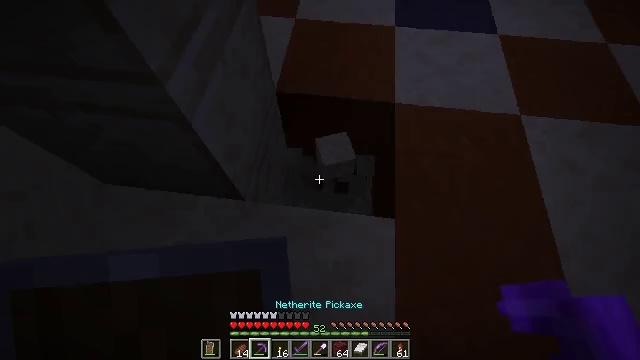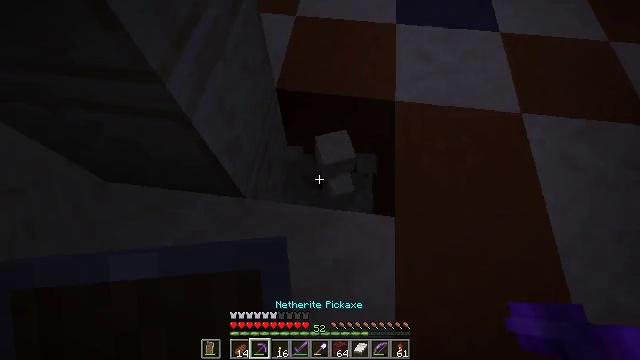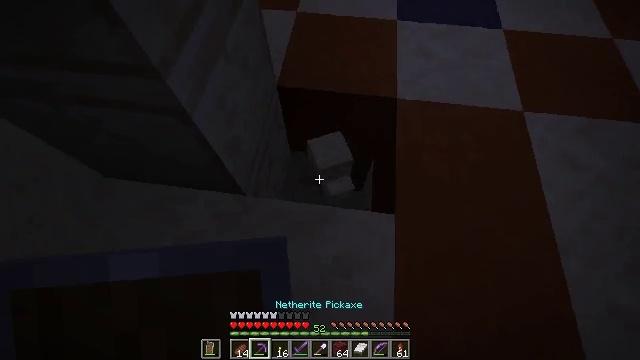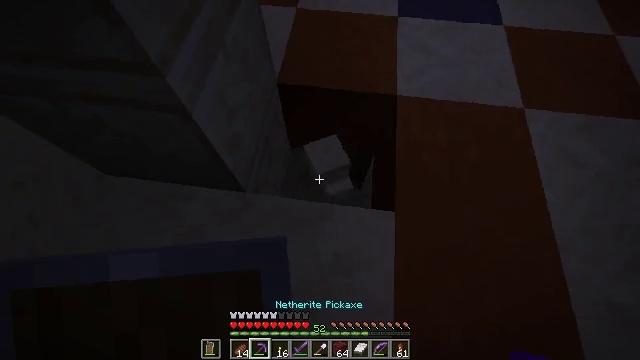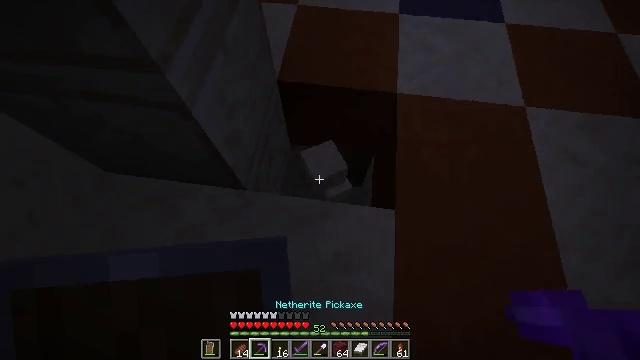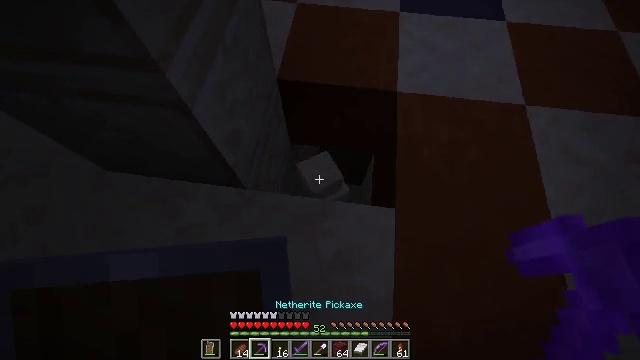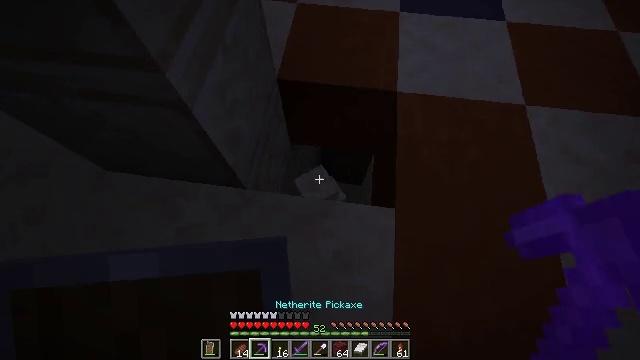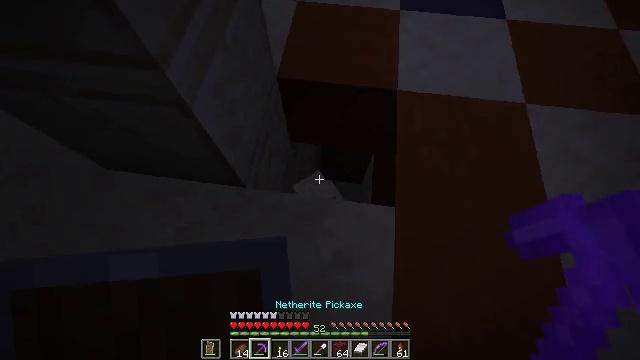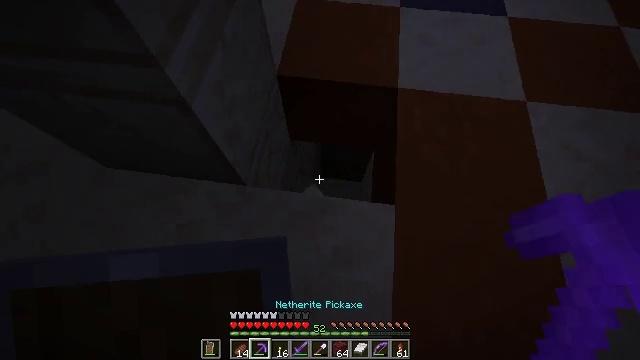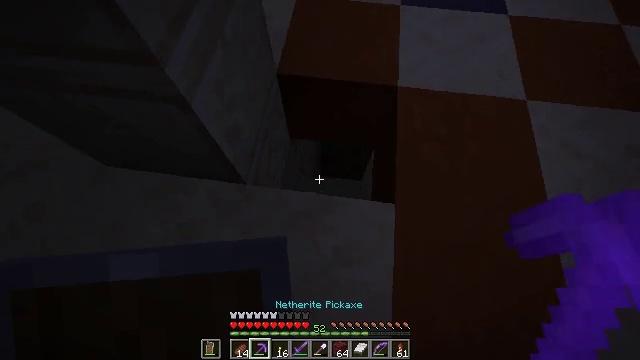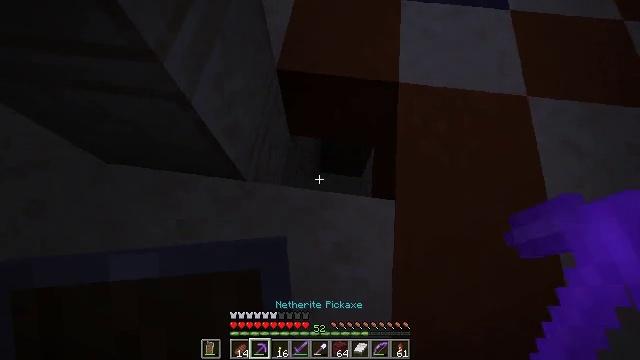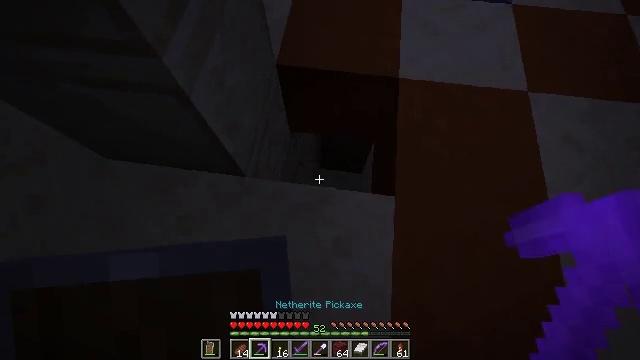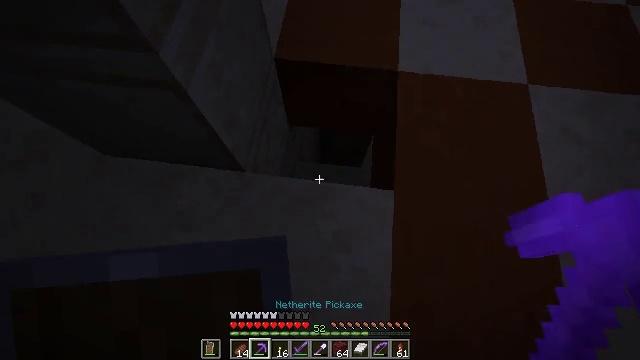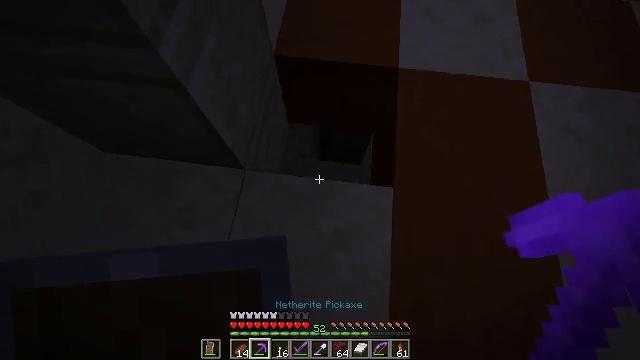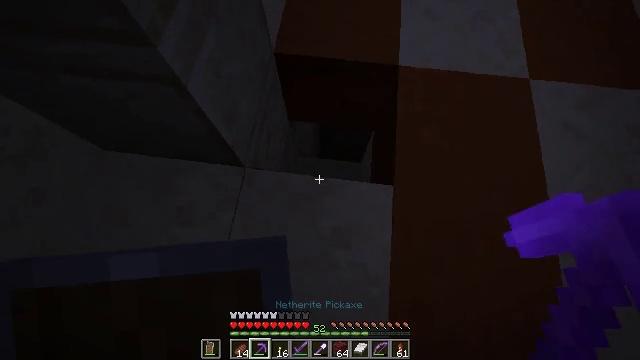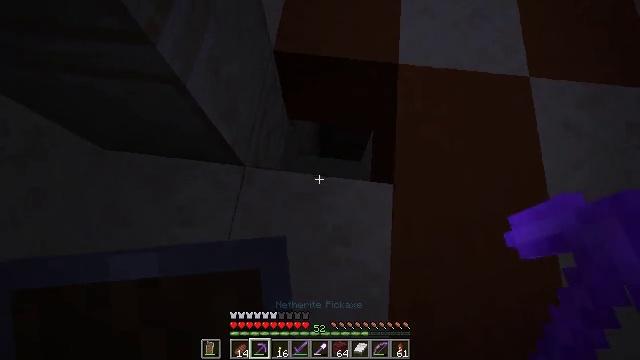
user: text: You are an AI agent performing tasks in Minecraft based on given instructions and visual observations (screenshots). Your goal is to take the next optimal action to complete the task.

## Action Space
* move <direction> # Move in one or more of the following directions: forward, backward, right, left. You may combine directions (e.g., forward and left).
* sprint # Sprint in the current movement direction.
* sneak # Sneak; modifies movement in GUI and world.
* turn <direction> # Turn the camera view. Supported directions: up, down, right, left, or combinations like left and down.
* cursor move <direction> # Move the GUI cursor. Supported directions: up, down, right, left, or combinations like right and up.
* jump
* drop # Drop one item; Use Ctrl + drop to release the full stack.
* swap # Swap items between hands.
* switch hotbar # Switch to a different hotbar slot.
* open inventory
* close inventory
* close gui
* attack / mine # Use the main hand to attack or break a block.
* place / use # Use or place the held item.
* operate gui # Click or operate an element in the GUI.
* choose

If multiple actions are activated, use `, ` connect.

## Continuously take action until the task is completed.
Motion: motion action
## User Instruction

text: Collect orange terracotta for building.
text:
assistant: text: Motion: no_op
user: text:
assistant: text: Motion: no_op
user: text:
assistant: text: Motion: no_op
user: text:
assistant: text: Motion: no_op
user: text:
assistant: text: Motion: no_op
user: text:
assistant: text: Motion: no_op
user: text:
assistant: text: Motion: no_op
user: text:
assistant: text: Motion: no_op
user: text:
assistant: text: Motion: no_op
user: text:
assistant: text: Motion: no_op
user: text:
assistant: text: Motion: no_op
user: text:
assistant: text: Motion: turn down
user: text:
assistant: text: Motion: no_op
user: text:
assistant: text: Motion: no_op
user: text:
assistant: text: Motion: no_op
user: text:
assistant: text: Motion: move forward
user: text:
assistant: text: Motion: move forward
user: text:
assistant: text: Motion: no_op
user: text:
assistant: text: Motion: no_op
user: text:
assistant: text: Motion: no_op
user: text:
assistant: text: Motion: no_op
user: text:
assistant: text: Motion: no_op
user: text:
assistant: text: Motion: no_op
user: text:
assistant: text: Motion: no_op
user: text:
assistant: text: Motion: turn right
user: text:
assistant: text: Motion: turn right and down
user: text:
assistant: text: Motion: turn right
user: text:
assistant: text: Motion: turn right and up
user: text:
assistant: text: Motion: turn right and up
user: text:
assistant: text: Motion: turn right